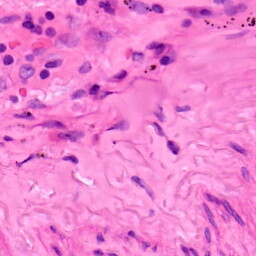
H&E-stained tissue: Lung